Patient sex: F
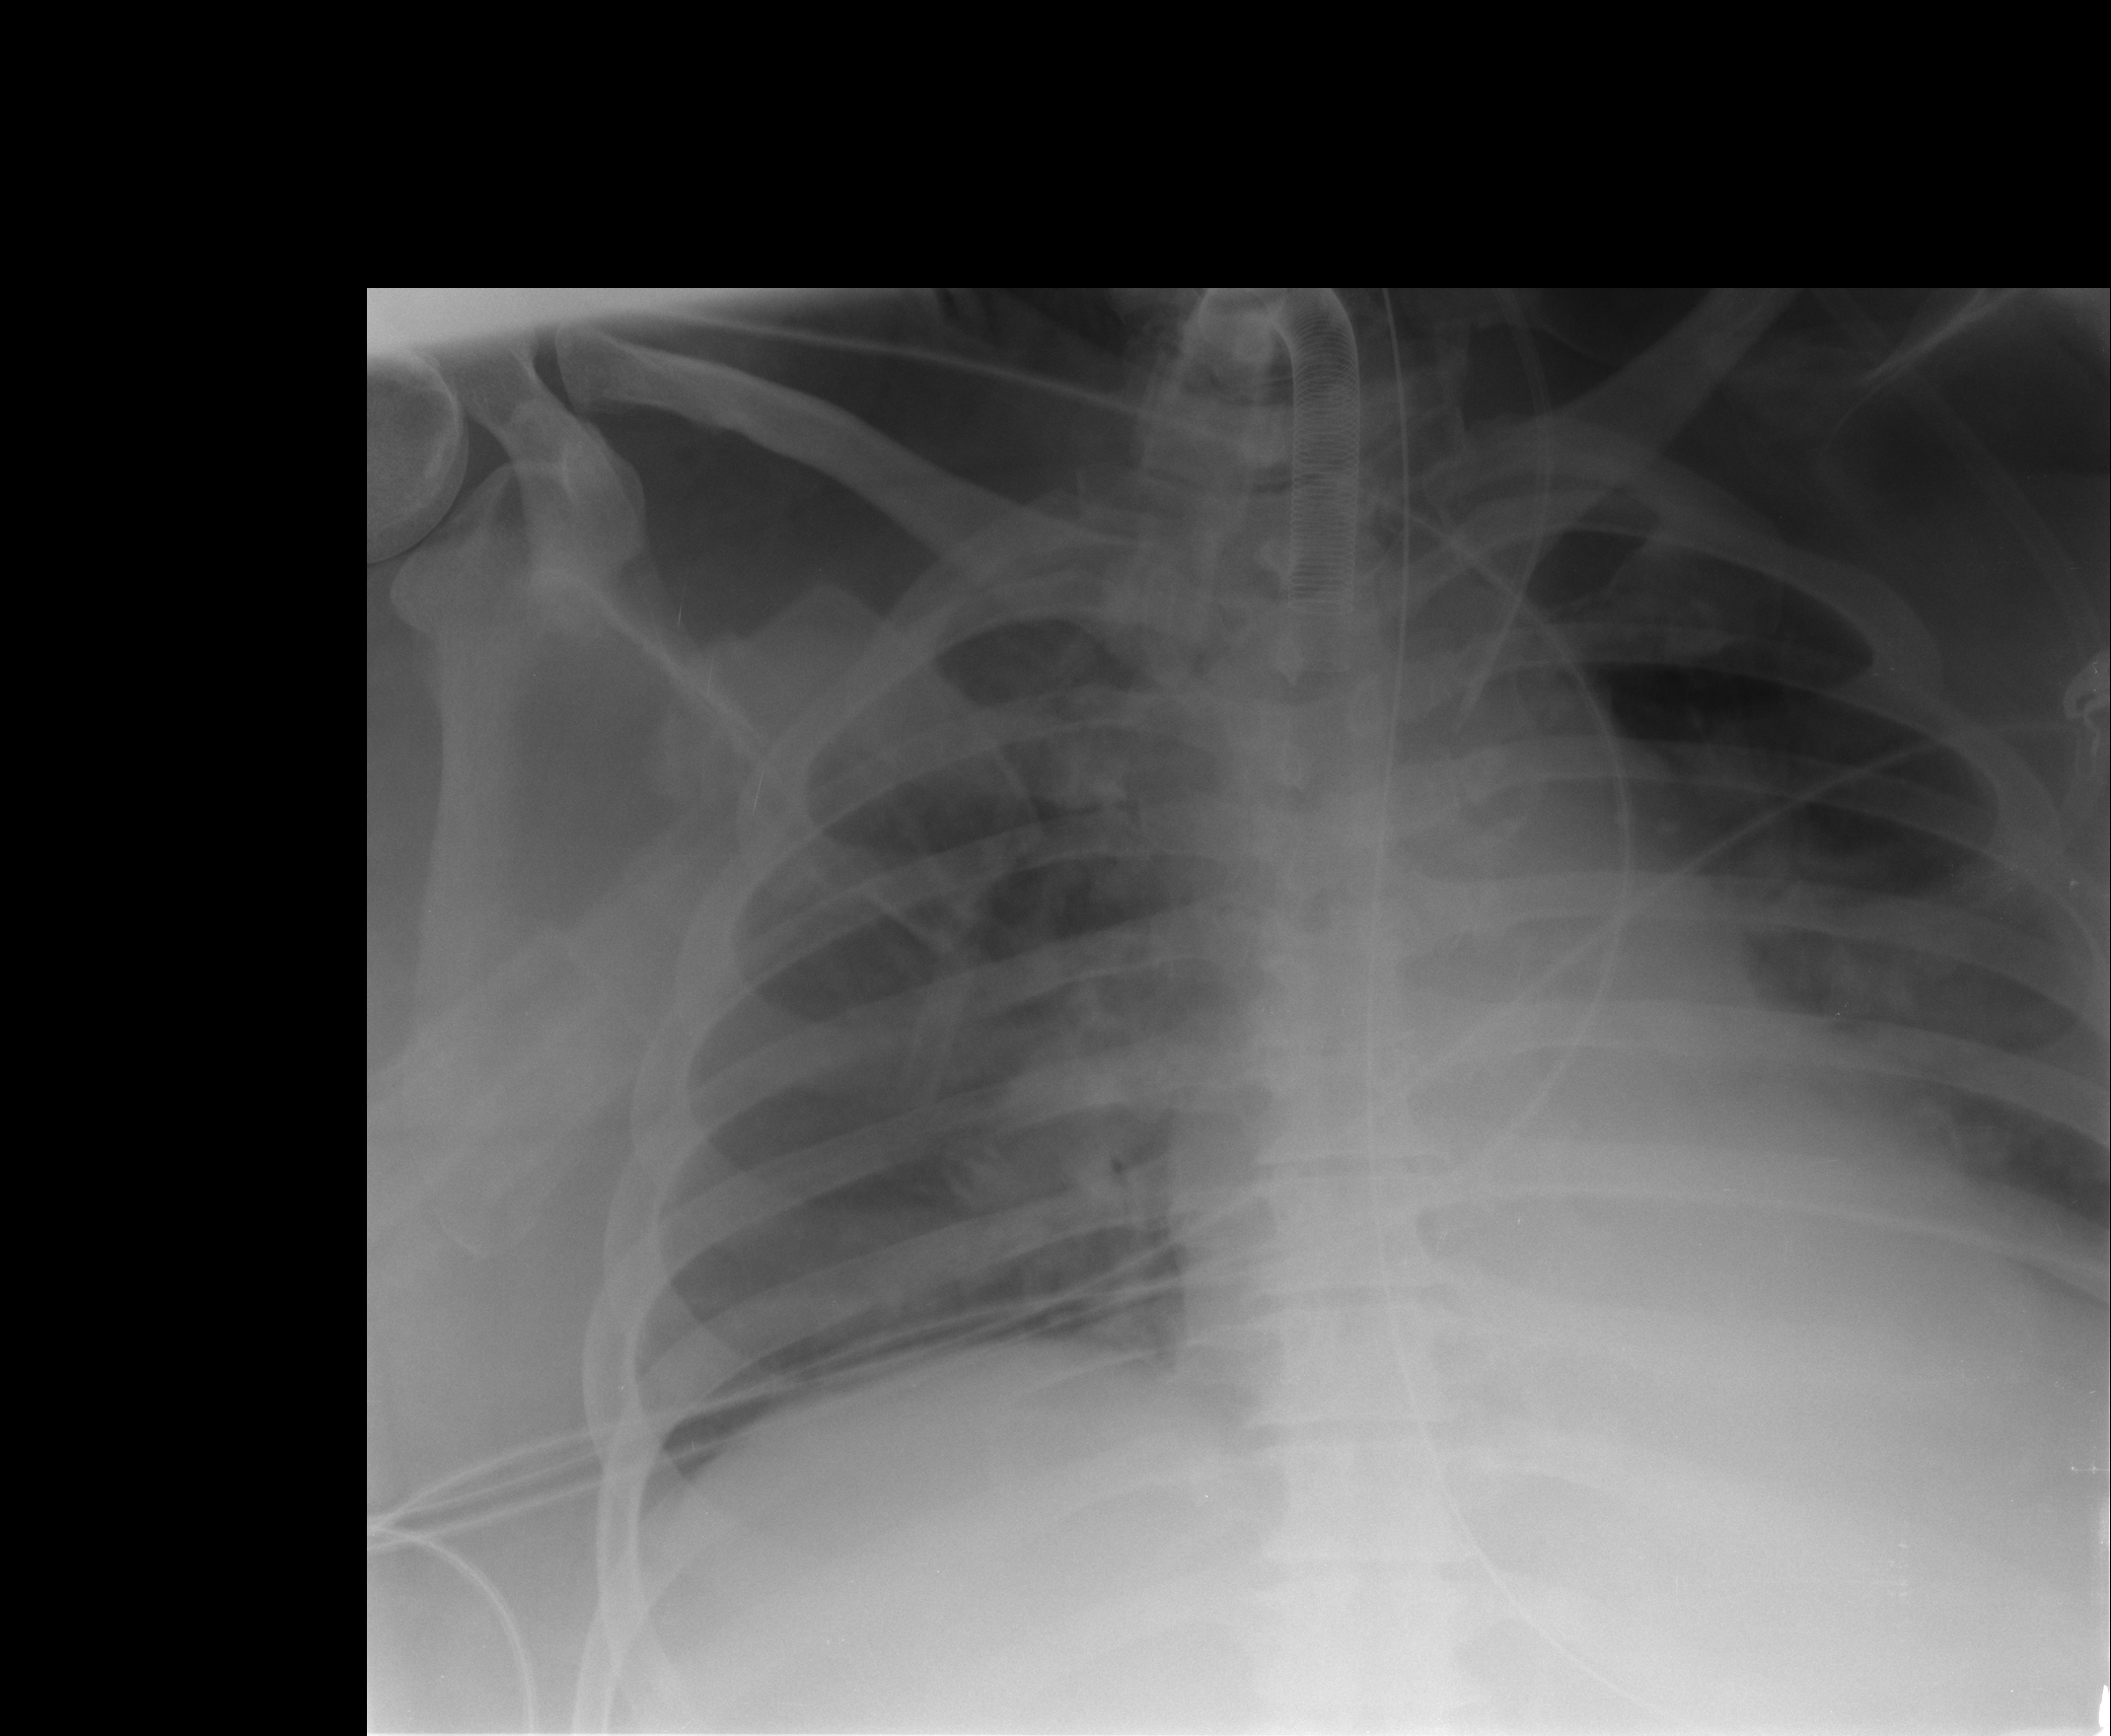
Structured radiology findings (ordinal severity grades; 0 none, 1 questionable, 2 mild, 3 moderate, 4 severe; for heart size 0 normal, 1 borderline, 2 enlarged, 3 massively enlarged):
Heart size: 1
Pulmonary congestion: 1
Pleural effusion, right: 1
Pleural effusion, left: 1
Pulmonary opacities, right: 0
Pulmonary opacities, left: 0
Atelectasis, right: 1
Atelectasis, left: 2